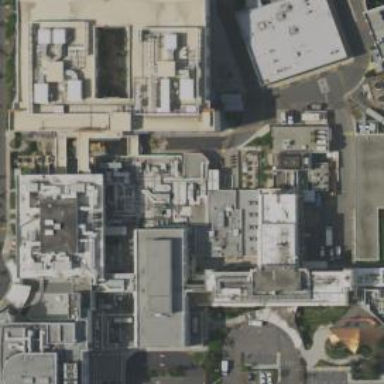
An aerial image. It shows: Healthcare facility identified as hospital.